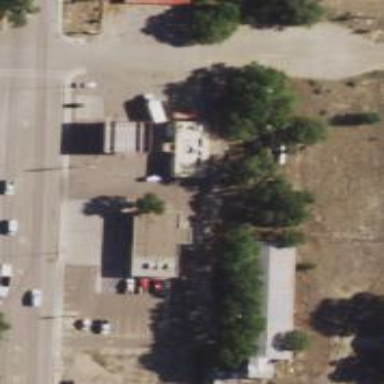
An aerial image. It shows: Convenience shop.